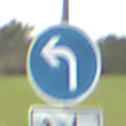
Verkehrszeichen: VorgeschriebeneFahrtrichtungLinks
Zusatzzeichen unten: MehrspurigeFahrzeugeFrei9
Umgebung: Outdoor, Suburban
Tageszeit: MorningAfternoon
Wetter: PartlyCloudy
Licht: Natural
Jahreszeit: NotSpecified
Kontrast: HighContrast